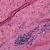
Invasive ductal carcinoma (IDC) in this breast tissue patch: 0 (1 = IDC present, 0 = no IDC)